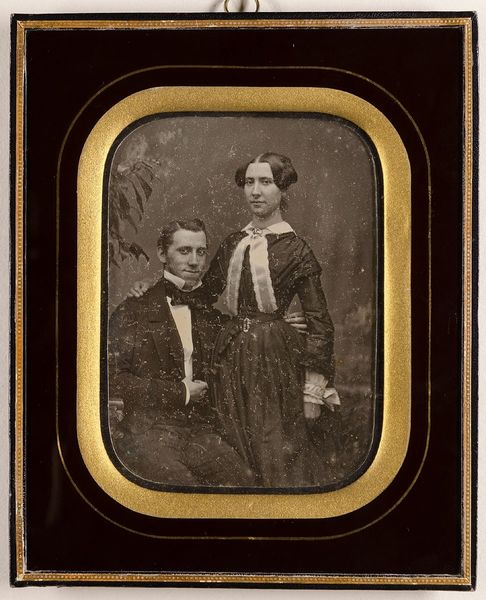
Titel: Edmund Johann Krüß und seine Frau Agathe Auguste, geb. Bauer (verh. 16.5.1852)
Künstler: Andres Krüß
Standort: Hamburg
Institution: Museum für Kunst und Gewerbe Hamburg
Schlagwörter: mann, frau, figur, paar, foto, fotografie, photographie, doppelbildnis, doppelportrait, photo, ehe, lichtbild, daguerreotypie, bildwerke, angewandte und bildende kunst, hessische systematik, porträtfotografie, porträtphotographie, doppelporträt, verheiratetes paar, matrimonium, ehestand